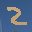
Label: 2